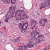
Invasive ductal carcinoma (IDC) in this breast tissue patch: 1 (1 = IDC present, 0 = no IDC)